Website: ulta-beauty
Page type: address-validator
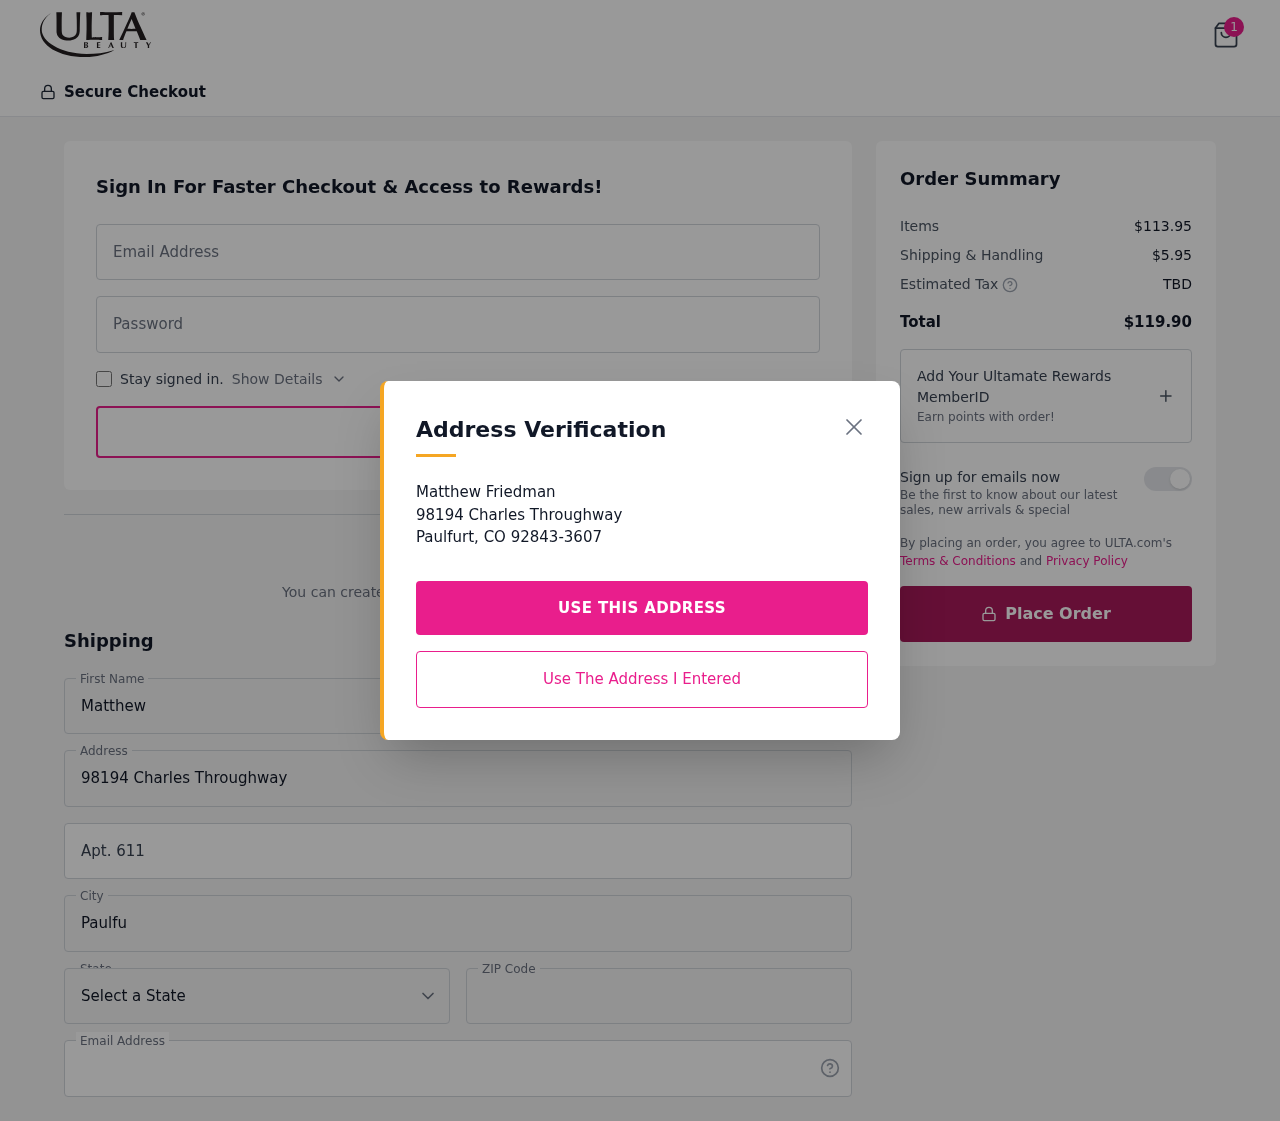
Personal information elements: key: PII_CITY
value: Paulfurt
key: PII_EMAIL
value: matthewfriedman@hotmail.com
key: PII_FIRSTNAME
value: Matthew
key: PII_LASTNAME
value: Friedman
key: PII_POSTCODE
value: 92843
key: PII_STATE_ABBR
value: CO
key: PII_STREET
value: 98194 Charles Throughway
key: PII_STREET2
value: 98194 Charles Throughway
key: PII_STREET2
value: Apt. 611
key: PII_FULLNAME2
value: Matthew Friedman
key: PII_CITY2
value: Paulfurt
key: PII_STATE_ABBR2
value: CO
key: PII_POSTCODE_FULL
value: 92843
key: PII_POSTCODE_EXT
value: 3607
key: PII_POSTCODE_NUMERIC
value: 92843
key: PII_POSTCODE_EXT_NUMERIC
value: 3607
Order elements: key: ORDER_NUM_ITEMS
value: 1
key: ORDER_SUBTOTAL
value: $113.95
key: ORDER_SHIPPING_COST
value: $5.95
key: ORDER_TOTAL
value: $119.90